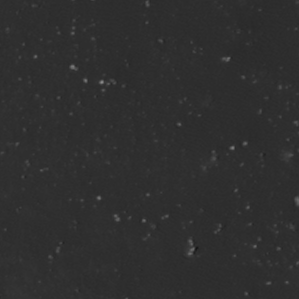
Label: non_frost